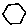
Label: hexagon